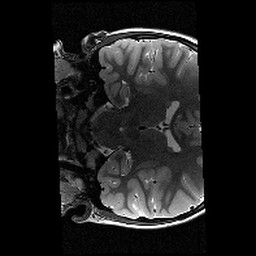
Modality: T2w
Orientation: coronal
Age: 9
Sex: male
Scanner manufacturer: siemens
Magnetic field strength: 3 T
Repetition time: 9.23 s
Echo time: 0.067 s